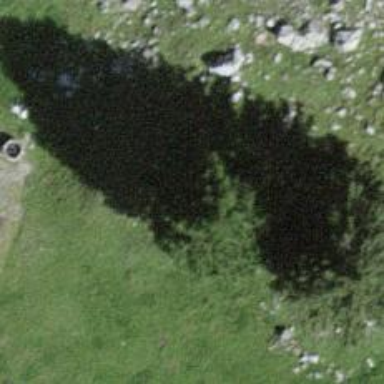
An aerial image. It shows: Evergreen needle-leaved tree.